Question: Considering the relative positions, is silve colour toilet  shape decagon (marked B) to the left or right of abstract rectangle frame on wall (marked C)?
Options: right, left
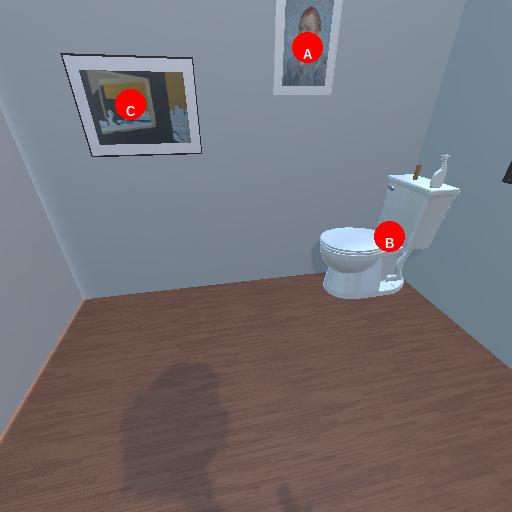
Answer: right